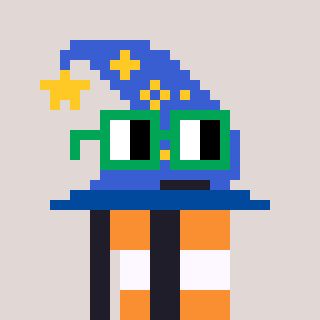
a pixel art character with square green glasses, a wizard hat-shaped head and a grayscale-colored body on a warm background